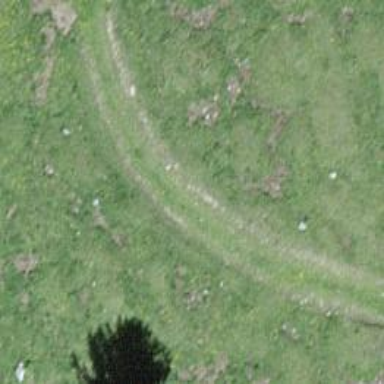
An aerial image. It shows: Grass track with grade 5 tracktype.